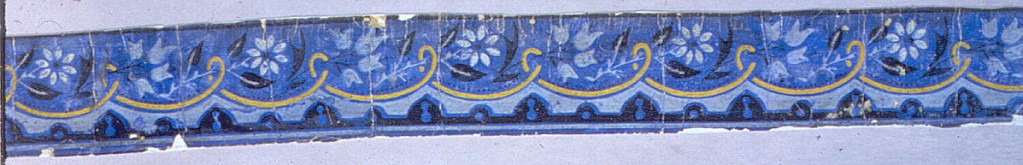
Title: Border
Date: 1860–70
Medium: Machine-printed, distemper colors
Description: Printed in black, yellow and pale blue on dark blue ground, with scalloped scroll and floral sprays.